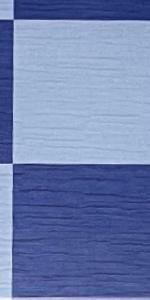
Label: Empty